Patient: sex M, age 45
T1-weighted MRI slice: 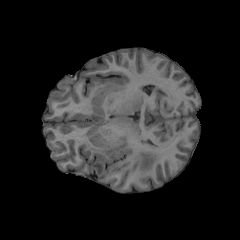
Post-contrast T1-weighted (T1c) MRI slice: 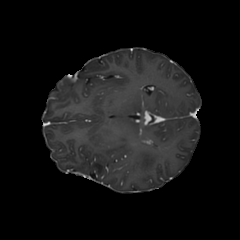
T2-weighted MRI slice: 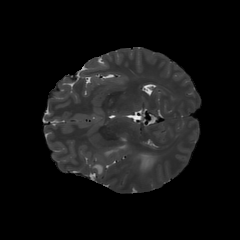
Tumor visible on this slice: yes
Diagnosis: Astrocytoma, IDH-wildtype
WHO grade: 2